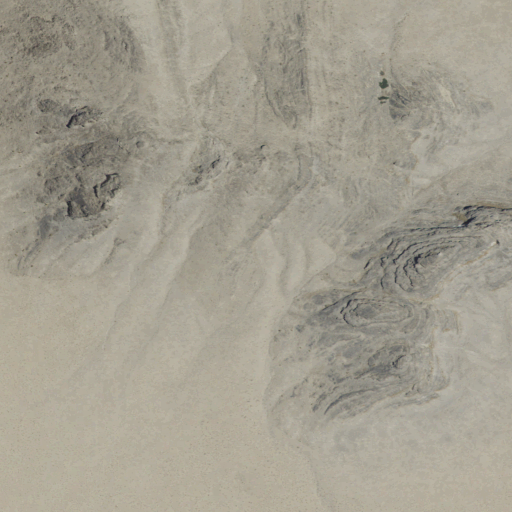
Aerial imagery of mountain in Utah named Crows Nest containing only shrub